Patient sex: F
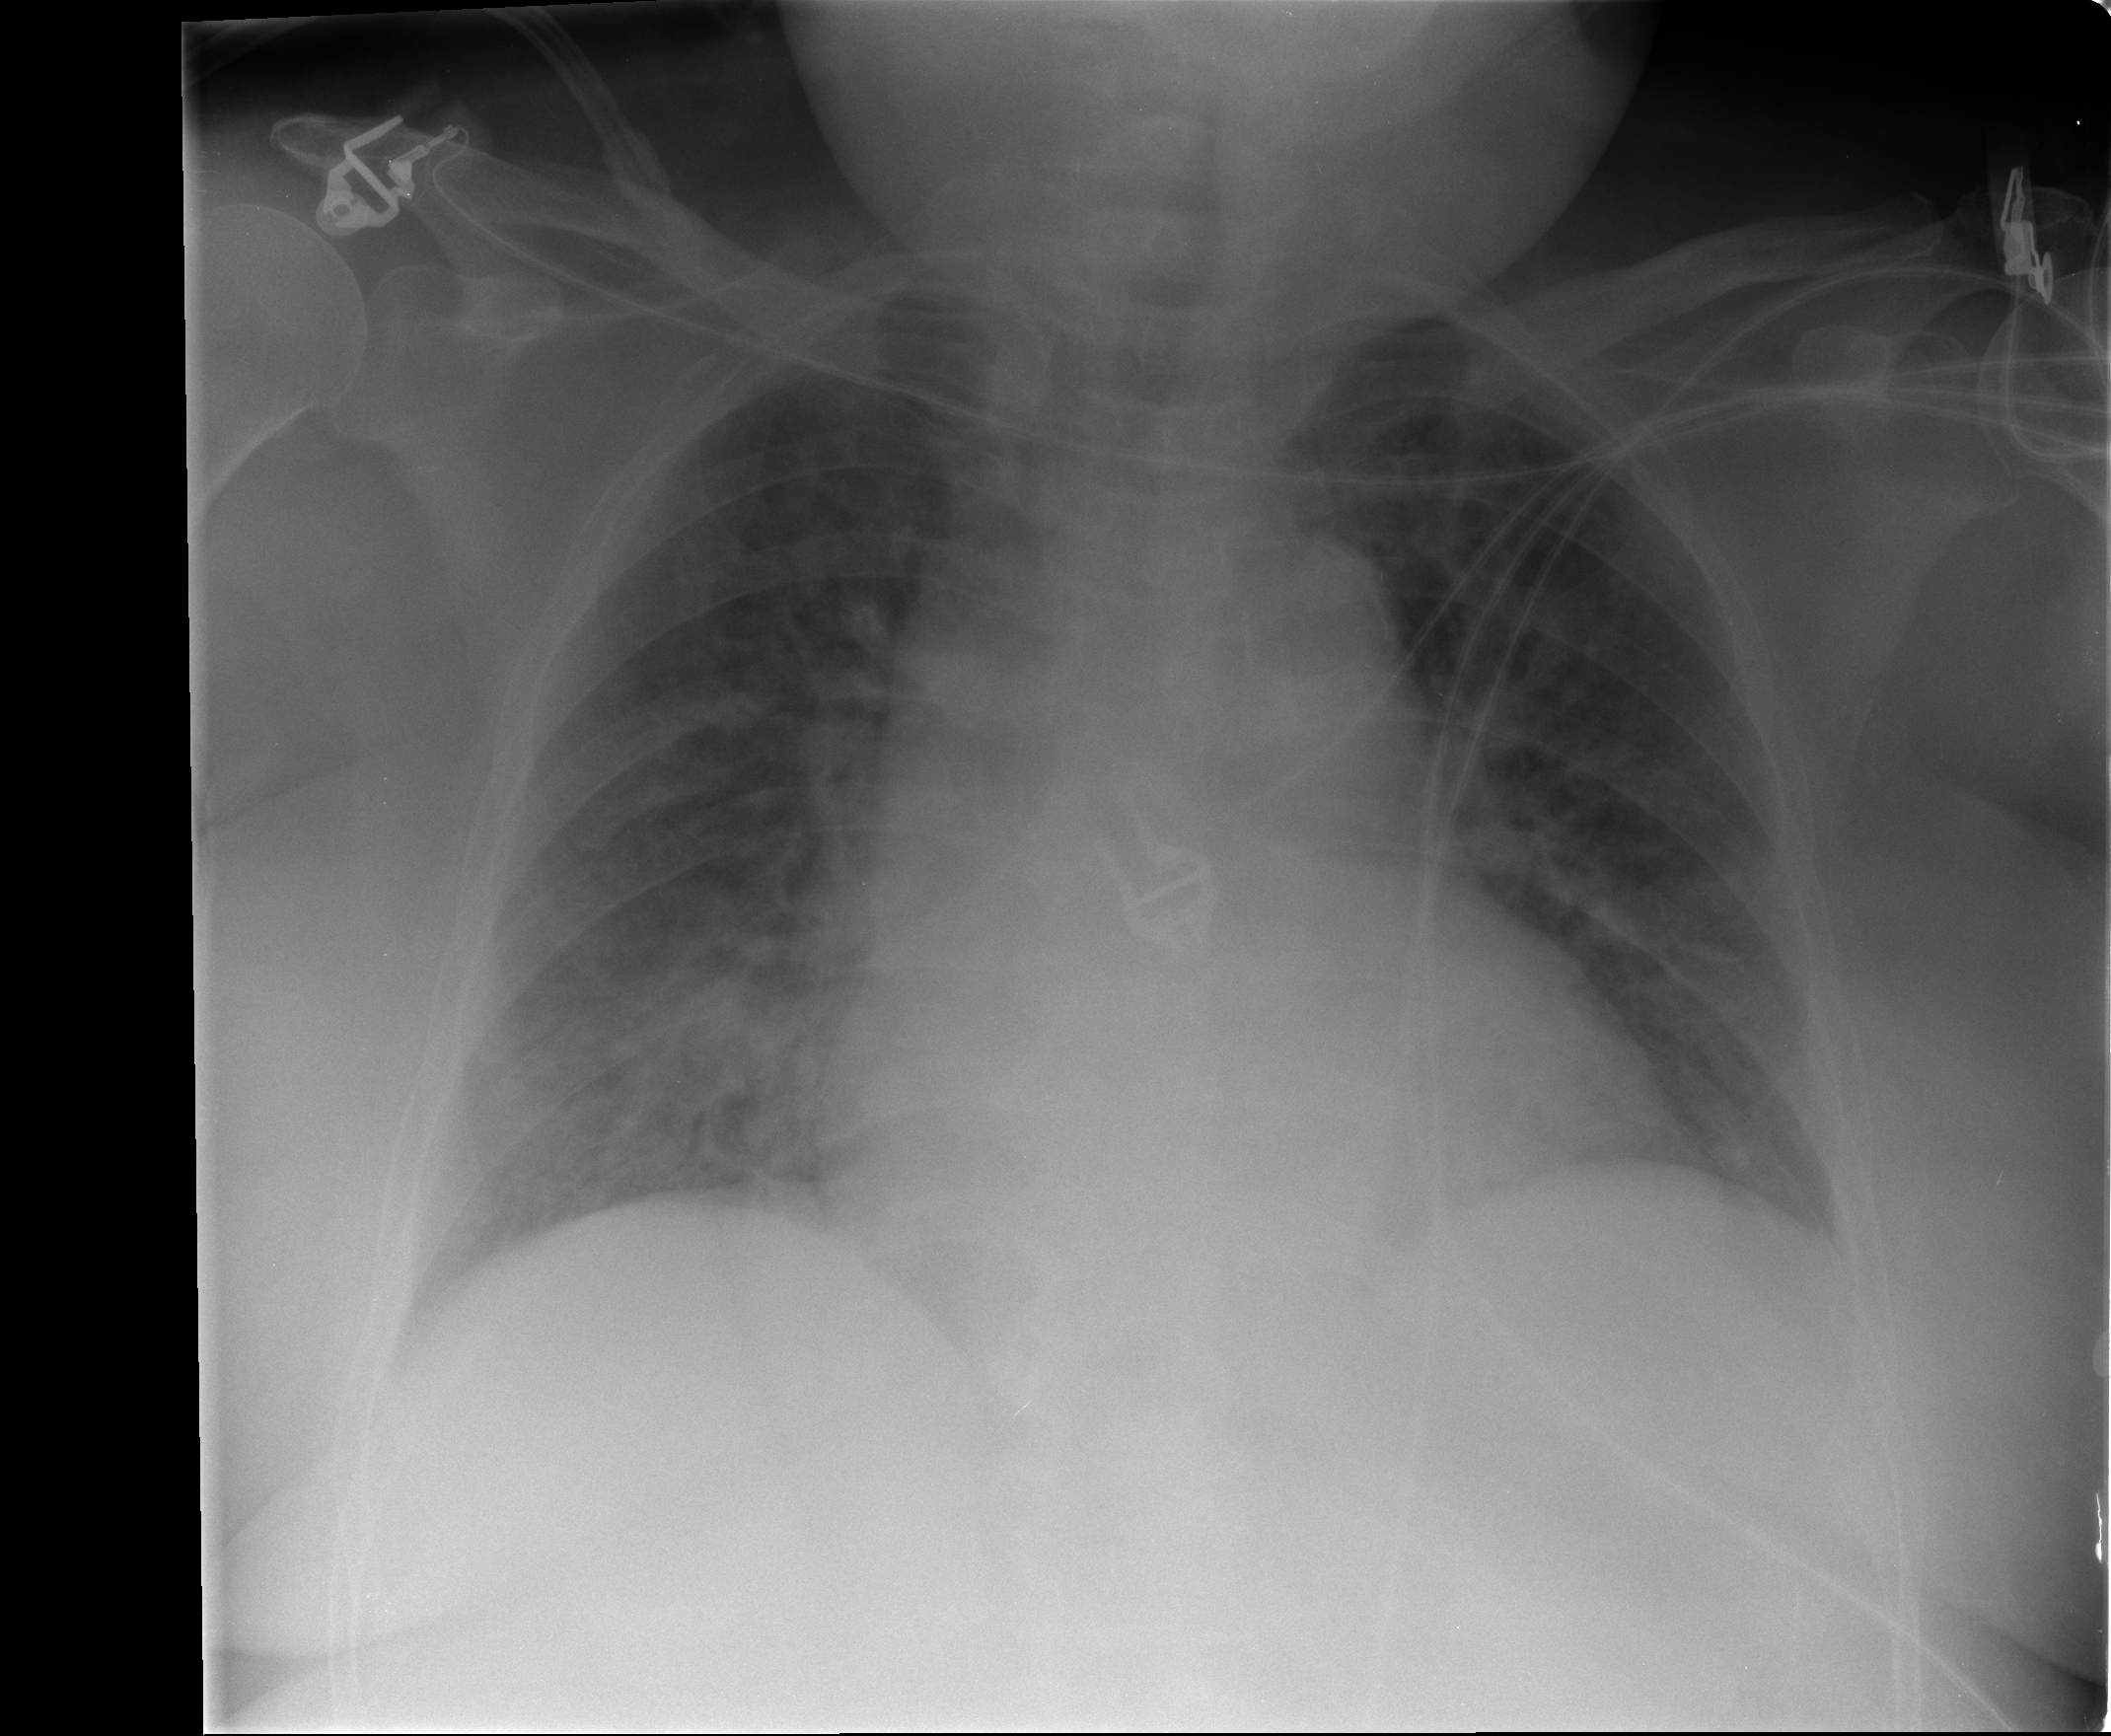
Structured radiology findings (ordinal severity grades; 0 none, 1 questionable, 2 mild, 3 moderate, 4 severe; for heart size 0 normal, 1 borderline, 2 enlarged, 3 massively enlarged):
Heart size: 2
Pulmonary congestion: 2
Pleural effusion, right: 1
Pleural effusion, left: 1
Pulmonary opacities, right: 2
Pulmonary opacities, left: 0
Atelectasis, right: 2
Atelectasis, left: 2